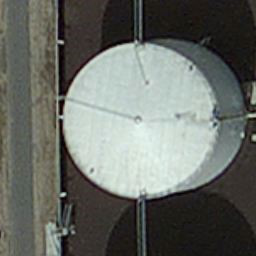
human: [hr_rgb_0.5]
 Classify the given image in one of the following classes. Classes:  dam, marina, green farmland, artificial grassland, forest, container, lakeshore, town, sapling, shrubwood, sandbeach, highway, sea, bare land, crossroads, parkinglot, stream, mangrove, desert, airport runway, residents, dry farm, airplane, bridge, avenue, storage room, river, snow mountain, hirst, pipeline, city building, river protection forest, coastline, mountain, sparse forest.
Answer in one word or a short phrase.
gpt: storage room